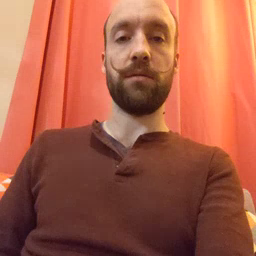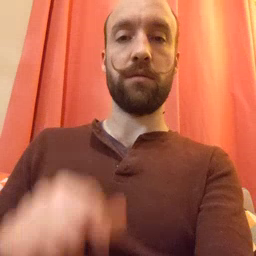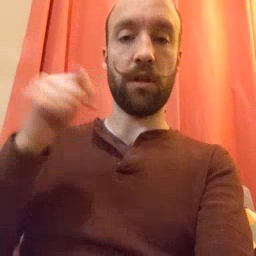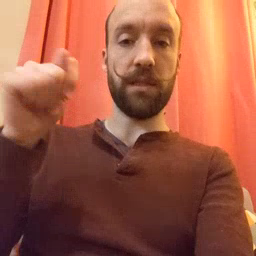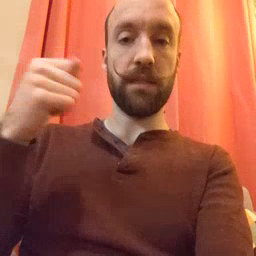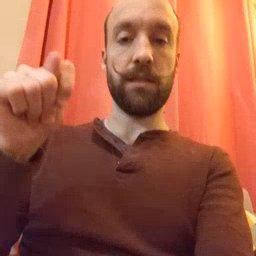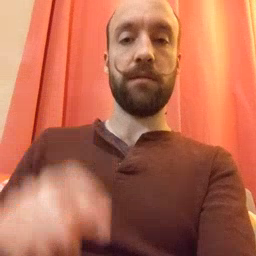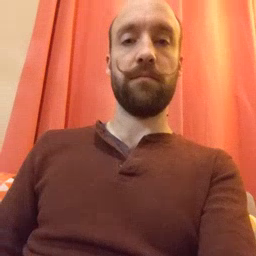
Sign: toy